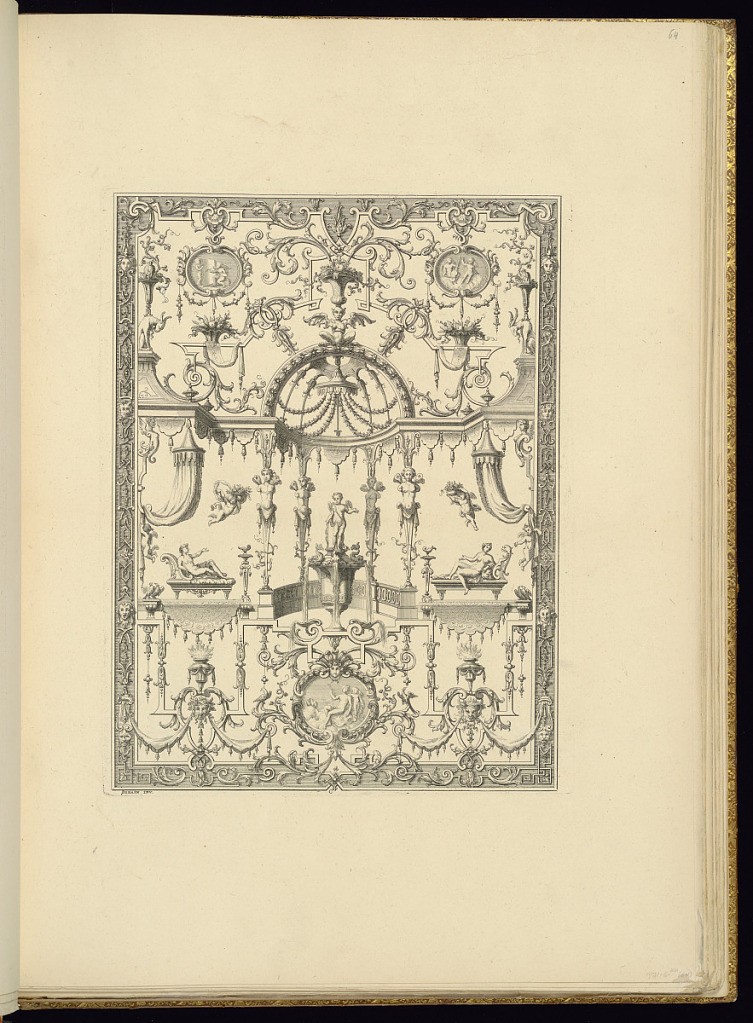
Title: Framed Panel Design of Grotesque Ornamentation
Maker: Jean Berain, the elder, French, 1640-1711
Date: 1711
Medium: Engraving on laid paper
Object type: Bound print
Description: Design of grotesque ornamentation within a frame of strapwork, masks, and foliate scrolls. The composition has a winged putto at the center, as well as reclining figures, rondels featuring putti with attributes of the arts, masks, drapery, and scrolls. The plate is signed and lettered "C."